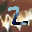
Label: 2